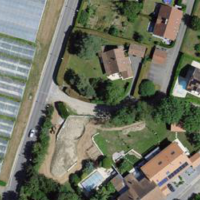
EUNIS habitat code: 55
Species observed at this site:
Fritillaria meleagris